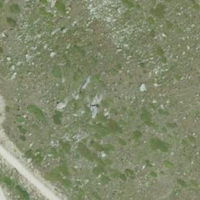
EUNIS habitat code: 26
Species observed at this site:
Jacobaea incana
Vaccinium vitis-idaea
Arnica montana